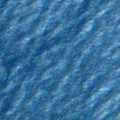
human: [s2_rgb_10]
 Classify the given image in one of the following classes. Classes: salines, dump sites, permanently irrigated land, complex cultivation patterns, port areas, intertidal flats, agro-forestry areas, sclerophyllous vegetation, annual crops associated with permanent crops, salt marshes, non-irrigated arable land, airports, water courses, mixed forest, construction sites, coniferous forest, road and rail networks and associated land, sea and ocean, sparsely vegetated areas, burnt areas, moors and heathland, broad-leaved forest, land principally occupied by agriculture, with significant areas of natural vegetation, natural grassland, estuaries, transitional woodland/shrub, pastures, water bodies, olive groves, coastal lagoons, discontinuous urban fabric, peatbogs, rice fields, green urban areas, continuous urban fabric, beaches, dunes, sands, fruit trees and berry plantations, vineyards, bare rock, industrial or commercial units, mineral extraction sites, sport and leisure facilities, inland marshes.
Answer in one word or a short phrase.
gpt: sea and ocean